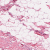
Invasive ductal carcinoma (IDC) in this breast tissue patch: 0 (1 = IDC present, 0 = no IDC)